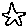
Label: star